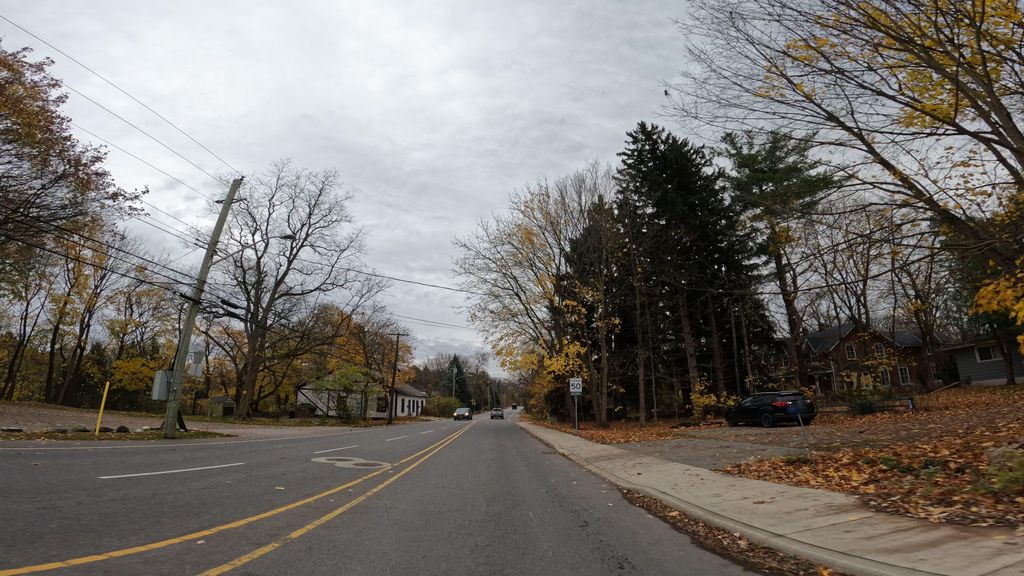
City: hamilton